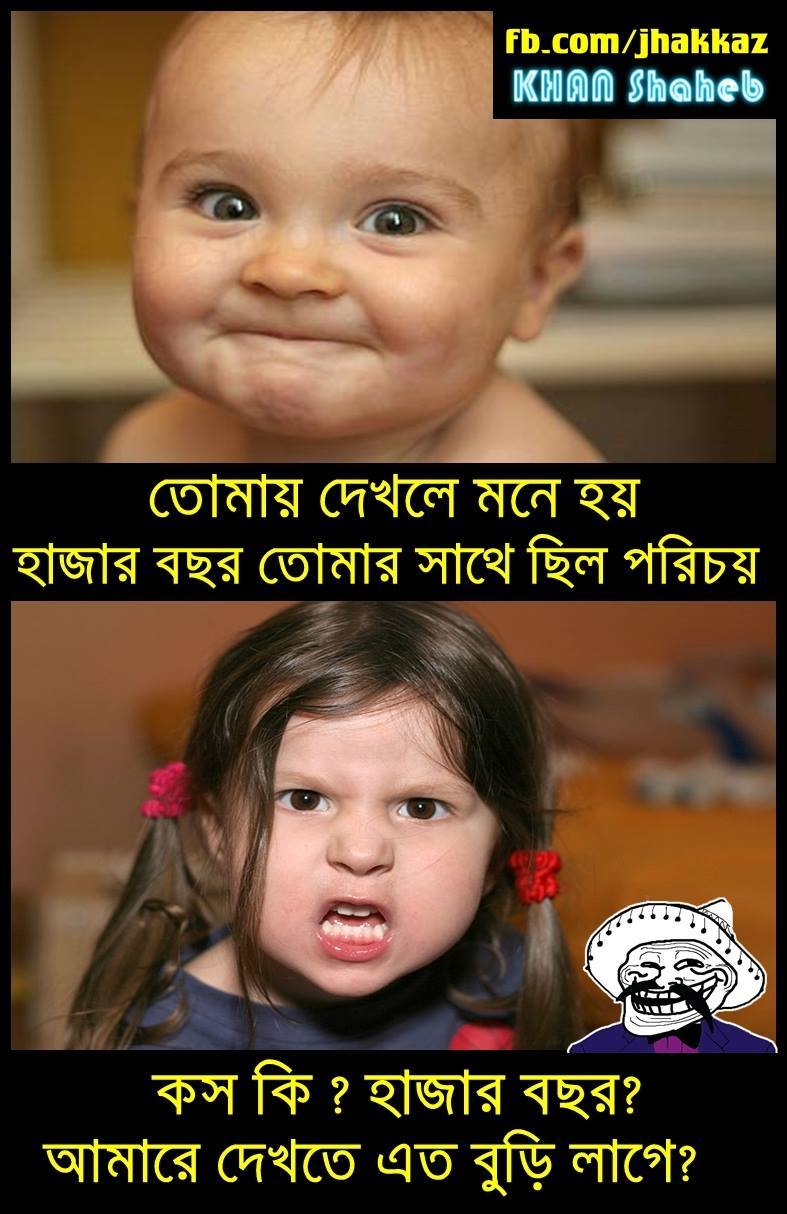
Caption: তোমায় দেখলে মনে হয় হাজার বছর তোমার সাথে পরিচয় ছিল কস কি? হাজার বছর?আমার দেখতে এত বুড়ি লাগে?
Label: non-hate